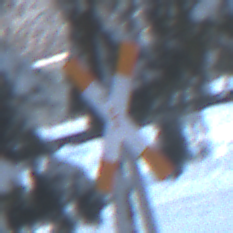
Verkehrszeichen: Andreaskreuz
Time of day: MorningAfternoon
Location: Outdoor (Nature)
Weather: Clear
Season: Winter
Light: Natural